Interaction volume radius: 5 \u00c5
Interaction volume height: 20 \u00c5
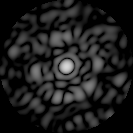
Disorder parameter: 0.8143